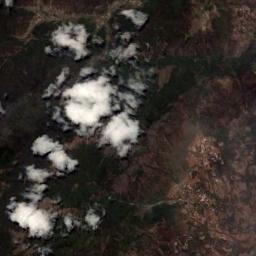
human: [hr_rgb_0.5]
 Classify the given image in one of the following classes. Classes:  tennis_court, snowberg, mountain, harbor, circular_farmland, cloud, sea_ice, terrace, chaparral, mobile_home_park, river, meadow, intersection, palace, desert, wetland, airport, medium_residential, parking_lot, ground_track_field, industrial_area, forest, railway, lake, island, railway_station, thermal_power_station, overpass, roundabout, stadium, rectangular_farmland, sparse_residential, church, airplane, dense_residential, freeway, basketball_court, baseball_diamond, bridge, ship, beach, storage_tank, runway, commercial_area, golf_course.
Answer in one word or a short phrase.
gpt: cloud